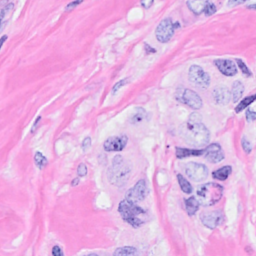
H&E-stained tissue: Breast